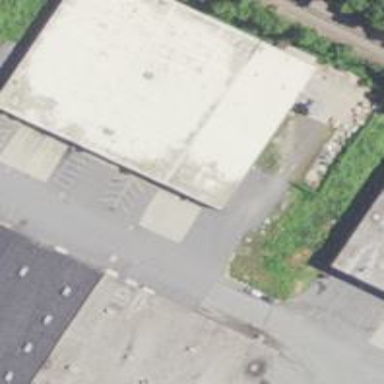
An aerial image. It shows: Industrial building.